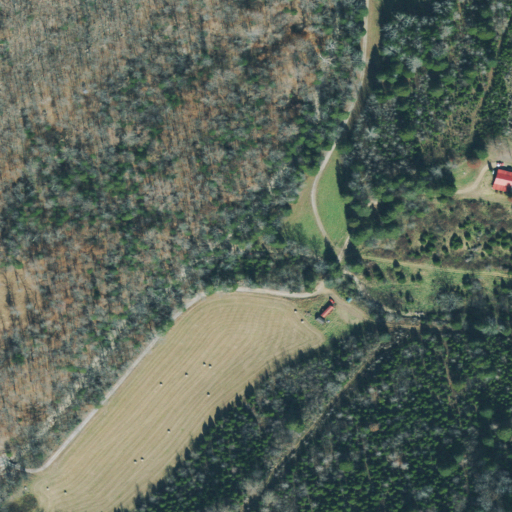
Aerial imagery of valley in Tennessee named Arkansas Hollow containing deciduous forest, pasture, open development, mixed forest, evergreen forest, and grassland